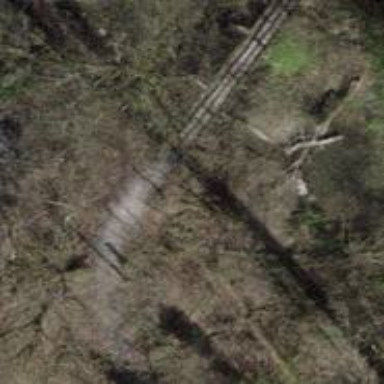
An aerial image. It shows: Pebblestone track with grade3 tracktype.